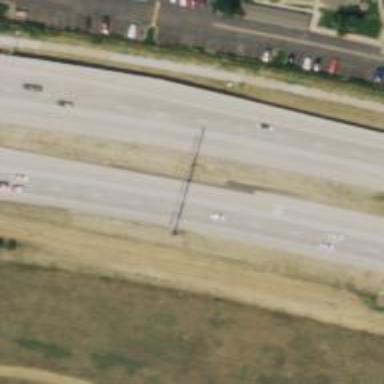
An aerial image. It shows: Toll gantry on the road.